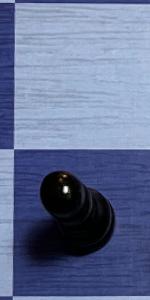
Label: Pawn_Black